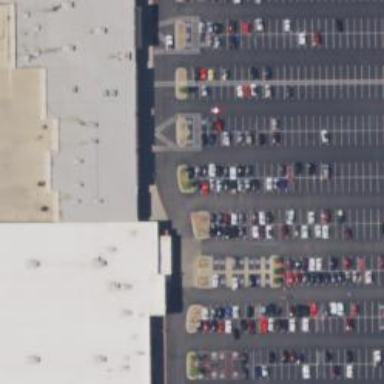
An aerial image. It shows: Parking space.